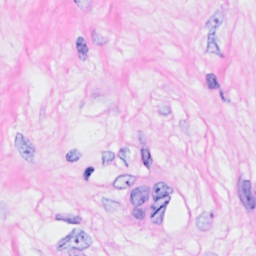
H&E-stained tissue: Breast